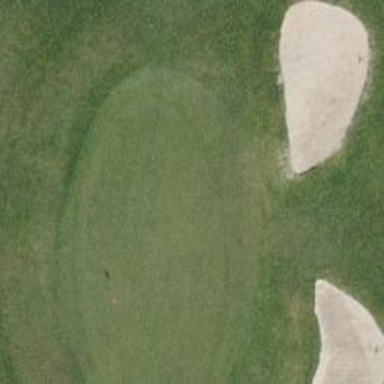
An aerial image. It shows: Golf green.